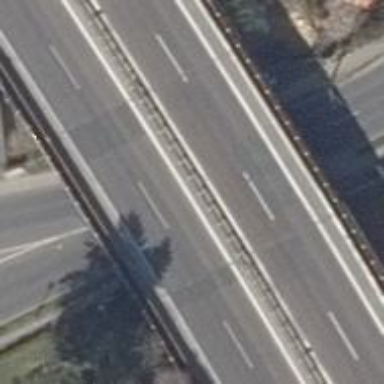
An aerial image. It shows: Man-made bridge.